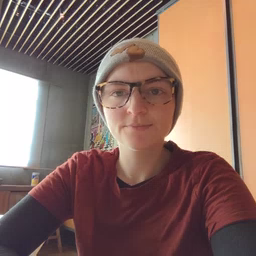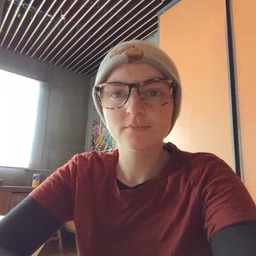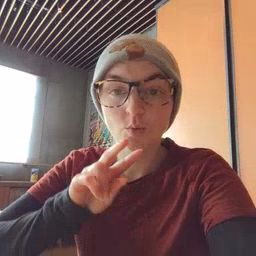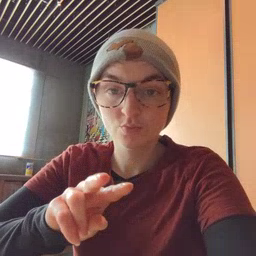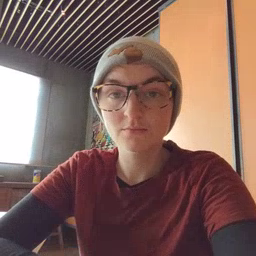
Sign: look